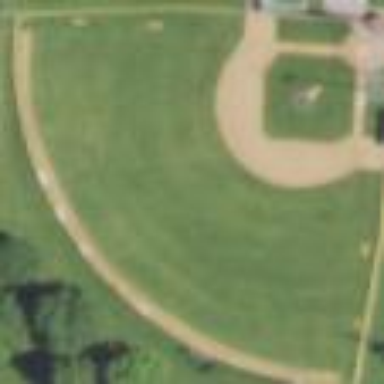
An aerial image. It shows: Baseball pitch for leisure and sports activities.